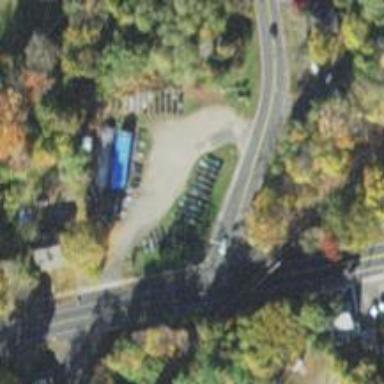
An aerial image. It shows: Driveway.